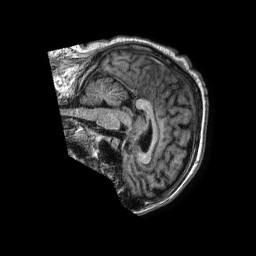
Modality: T1w
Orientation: sagittal
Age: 60
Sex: male
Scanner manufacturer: philips
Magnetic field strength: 1.5 T
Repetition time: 0.008436 s
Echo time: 0.003879 s